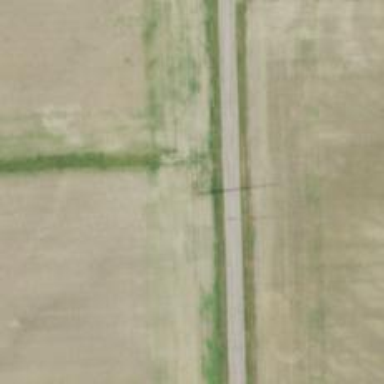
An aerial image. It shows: Power pole.